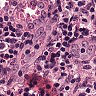
Metastatic tissue present: no